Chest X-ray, AP view. Patient: 52 years old, sex M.
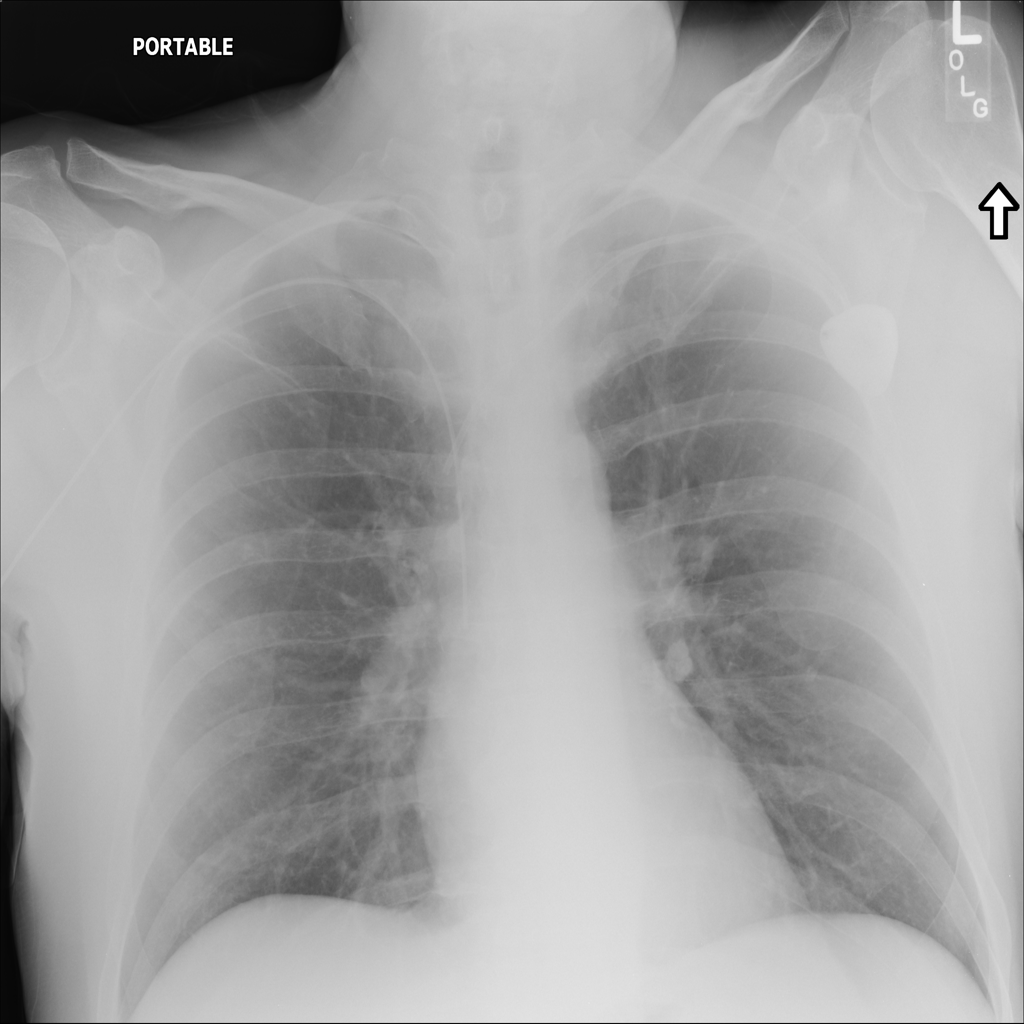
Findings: No Finding